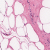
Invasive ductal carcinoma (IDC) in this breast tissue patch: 0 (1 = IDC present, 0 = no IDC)